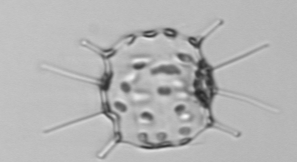
Label: Odontella